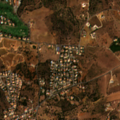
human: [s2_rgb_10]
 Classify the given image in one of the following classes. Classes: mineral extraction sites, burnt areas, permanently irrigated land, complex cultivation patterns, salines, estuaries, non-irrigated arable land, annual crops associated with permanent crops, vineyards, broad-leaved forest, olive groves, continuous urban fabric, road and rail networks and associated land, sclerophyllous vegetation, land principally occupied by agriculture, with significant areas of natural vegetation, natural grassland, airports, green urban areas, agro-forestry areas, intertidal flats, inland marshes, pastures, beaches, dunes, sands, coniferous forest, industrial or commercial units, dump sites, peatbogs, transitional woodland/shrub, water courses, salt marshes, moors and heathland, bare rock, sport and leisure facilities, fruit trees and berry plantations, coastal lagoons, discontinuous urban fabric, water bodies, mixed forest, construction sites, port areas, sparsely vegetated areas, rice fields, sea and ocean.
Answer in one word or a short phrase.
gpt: sport and leisure facilities, fruit trees and berry plantations, annual crops associated with permanent crops, complex cultivation patterns, sclerophyllous vegetation